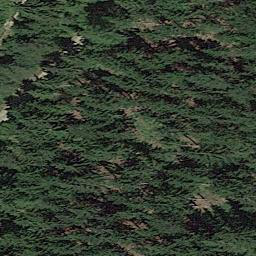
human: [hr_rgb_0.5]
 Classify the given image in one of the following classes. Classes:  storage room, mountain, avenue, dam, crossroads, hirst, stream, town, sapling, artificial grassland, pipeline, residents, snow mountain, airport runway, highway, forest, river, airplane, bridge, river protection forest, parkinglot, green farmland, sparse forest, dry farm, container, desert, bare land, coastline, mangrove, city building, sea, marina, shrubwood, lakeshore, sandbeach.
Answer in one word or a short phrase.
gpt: forest